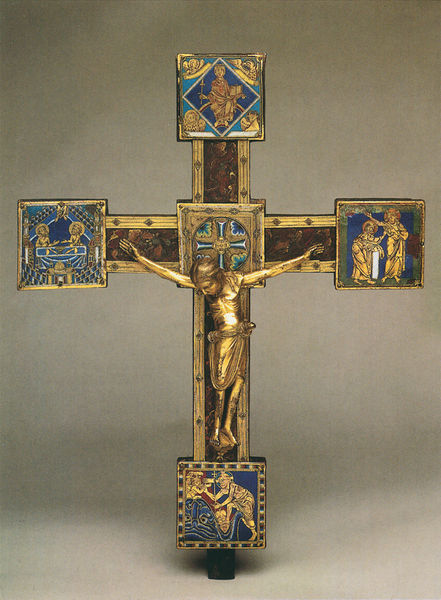
Titel: Vortragekreuz
Standort: Herkunft: Hildesheim (EU - D - Nds)
Institution: Hildesheim, Basilika St.Godehard
Schlagwörter: blau, holz, schmuck, tuch, tod, gold, bilder, foto, vergoldet, kreuz, christus, jesus, kreuzigung, kruzifix, löwe, heilige, abendmahl, stier, szenen, email, abbildungen, ikonen, apostel, wunder, hüfttuch, evangelien, quadarat